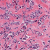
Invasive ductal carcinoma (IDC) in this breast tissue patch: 1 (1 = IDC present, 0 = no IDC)